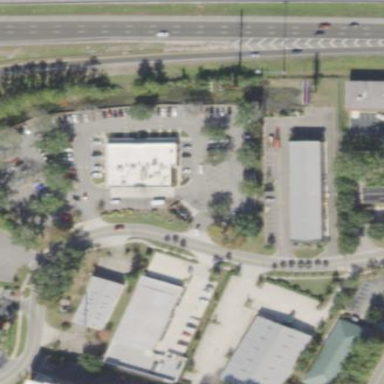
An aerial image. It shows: Commercial area.